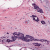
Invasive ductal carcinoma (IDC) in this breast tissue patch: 1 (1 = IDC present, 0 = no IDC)